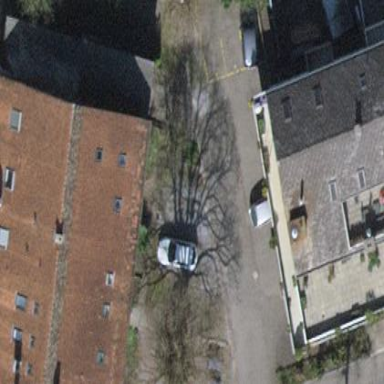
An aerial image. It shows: Apartment building with gabled roof made of roof tiles.